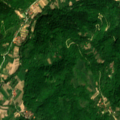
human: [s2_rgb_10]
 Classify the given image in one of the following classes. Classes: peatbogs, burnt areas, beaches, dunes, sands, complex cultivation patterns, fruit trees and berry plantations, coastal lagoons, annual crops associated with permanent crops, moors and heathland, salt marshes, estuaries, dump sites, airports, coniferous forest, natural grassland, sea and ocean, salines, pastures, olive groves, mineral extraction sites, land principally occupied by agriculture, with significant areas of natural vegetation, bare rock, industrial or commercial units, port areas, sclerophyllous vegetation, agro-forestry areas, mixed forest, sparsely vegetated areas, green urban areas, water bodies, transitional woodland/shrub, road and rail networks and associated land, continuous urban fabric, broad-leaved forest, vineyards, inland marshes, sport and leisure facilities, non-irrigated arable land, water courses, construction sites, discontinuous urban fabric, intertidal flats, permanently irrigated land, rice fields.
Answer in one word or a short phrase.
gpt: complex cultivation patterns, land principally occupied by agriculture, with significant areas of natural vegetation, broad-leaved forest